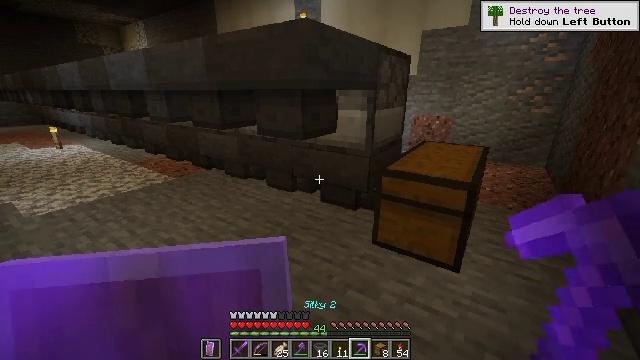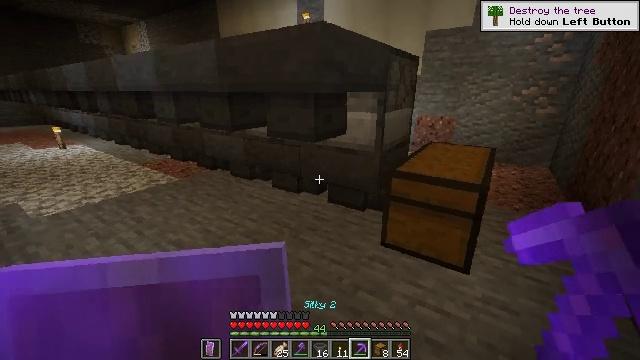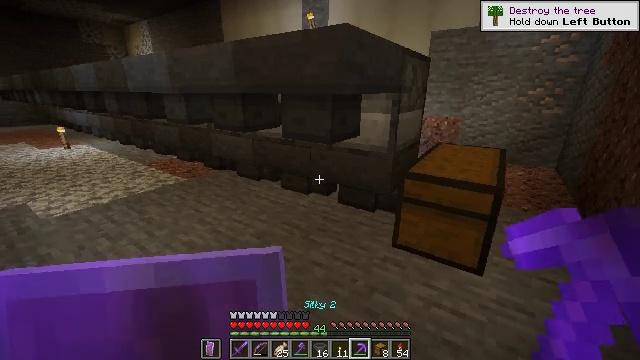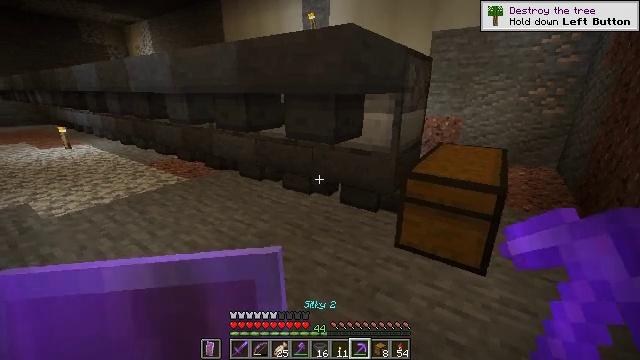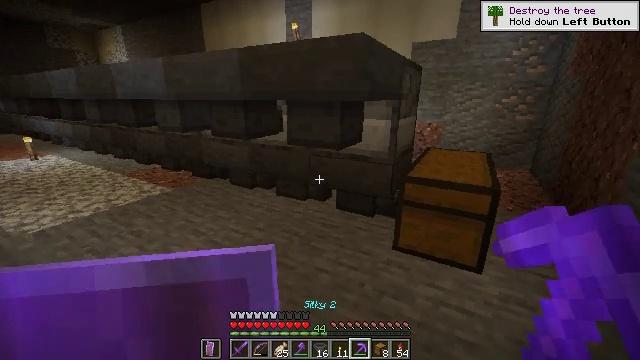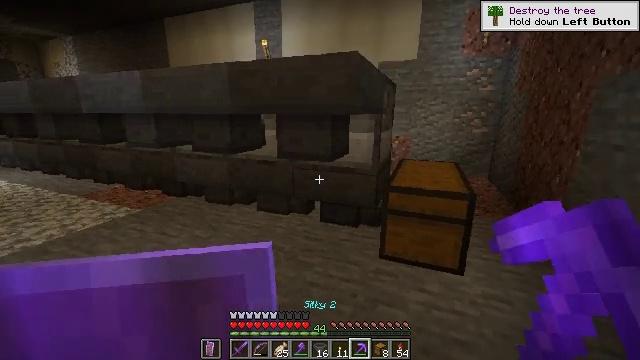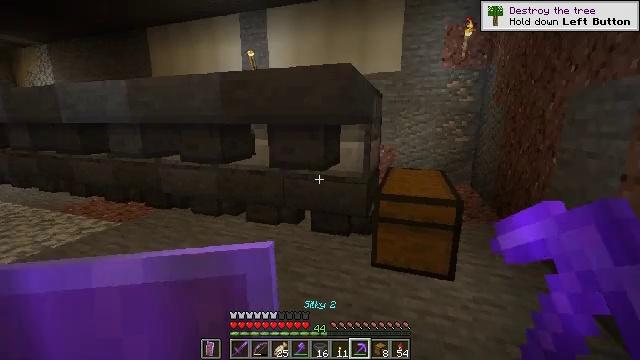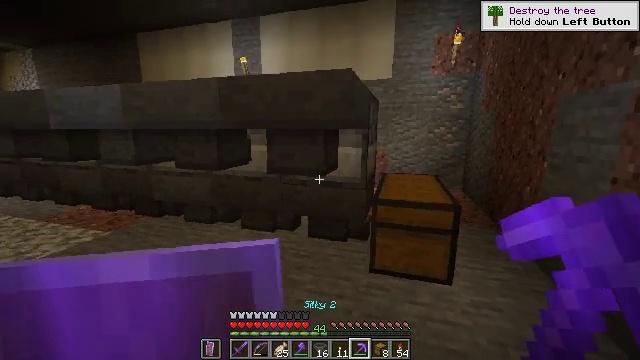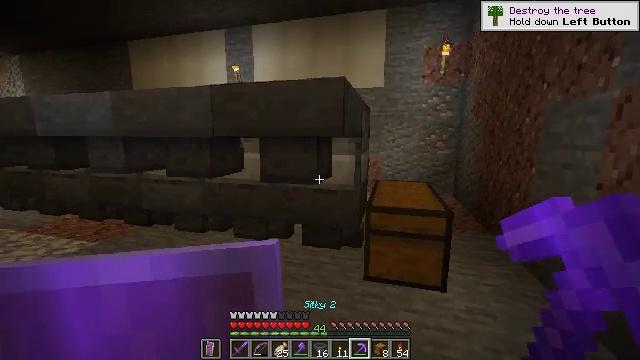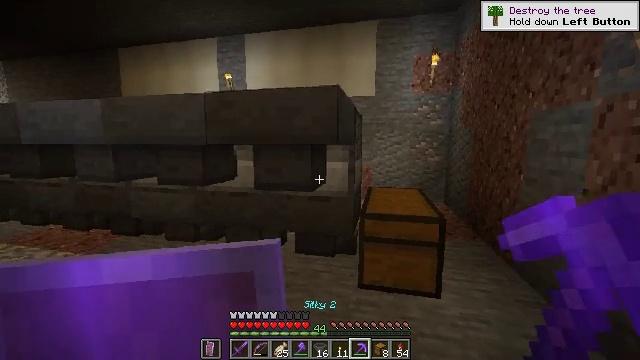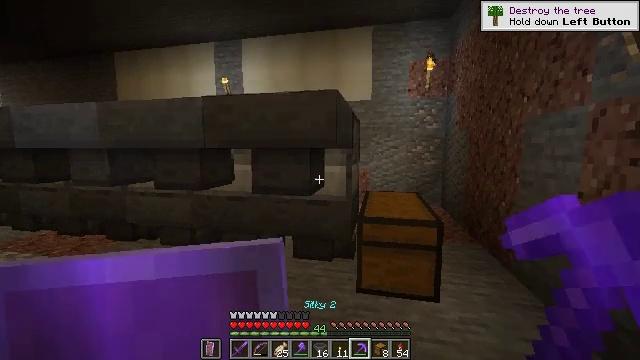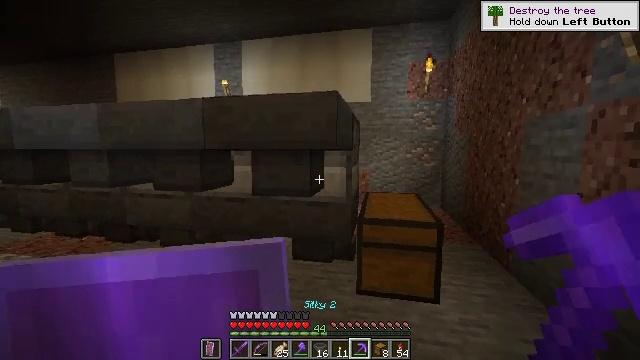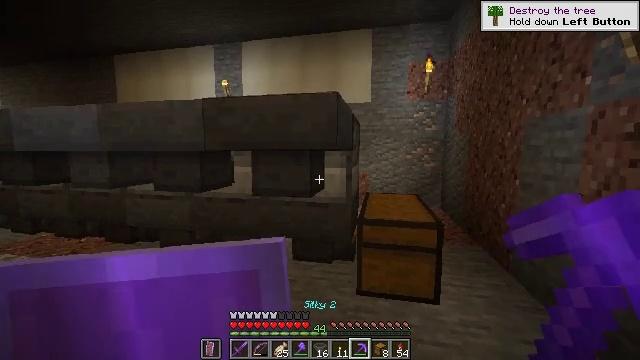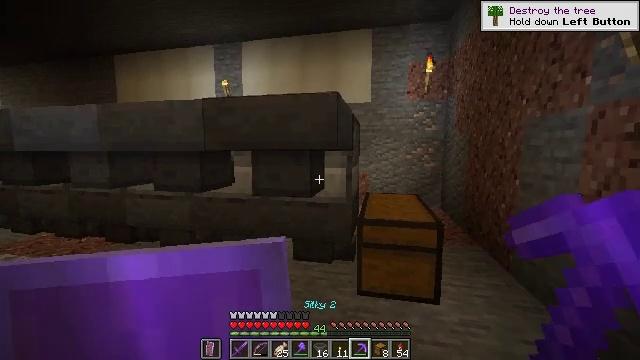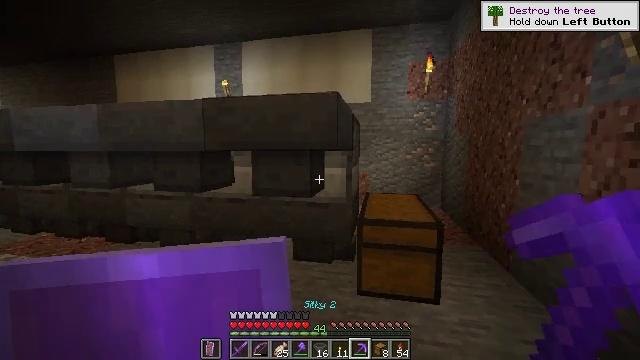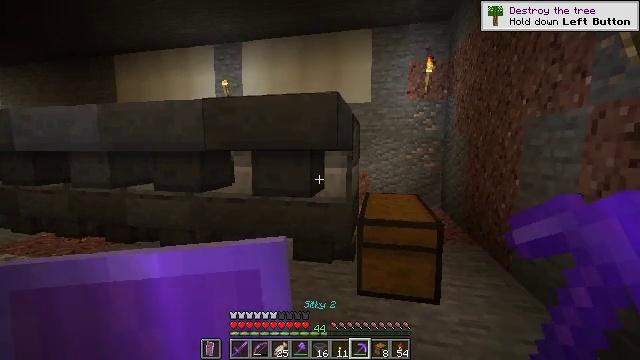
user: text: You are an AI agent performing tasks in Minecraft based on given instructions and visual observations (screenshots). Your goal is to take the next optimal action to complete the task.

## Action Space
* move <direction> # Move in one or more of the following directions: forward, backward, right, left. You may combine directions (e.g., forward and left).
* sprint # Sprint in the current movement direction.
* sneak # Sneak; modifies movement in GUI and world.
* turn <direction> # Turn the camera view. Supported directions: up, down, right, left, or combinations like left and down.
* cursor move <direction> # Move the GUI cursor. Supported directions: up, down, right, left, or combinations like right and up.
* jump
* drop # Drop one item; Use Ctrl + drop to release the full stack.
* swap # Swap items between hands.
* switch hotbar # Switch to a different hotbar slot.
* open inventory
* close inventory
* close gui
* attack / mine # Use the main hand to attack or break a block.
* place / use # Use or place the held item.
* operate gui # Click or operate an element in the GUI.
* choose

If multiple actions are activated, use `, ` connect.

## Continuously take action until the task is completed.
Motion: motion action
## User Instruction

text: Get the hopper into inventory.
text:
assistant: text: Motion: move left
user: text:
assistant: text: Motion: move left
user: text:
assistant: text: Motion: move left
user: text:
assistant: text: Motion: move left, turn right and up
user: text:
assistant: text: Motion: turn right and up
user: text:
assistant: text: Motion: turn right and up
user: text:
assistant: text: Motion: turn right and up
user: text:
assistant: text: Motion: turn right and up
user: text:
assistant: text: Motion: turn right and up
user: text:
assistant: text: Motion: no_op
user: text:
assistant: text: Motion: no_op
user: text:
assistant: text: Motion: no_op
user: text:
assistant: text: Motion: no_op
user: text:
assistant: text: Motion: no_op
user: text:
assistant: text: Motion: no_op
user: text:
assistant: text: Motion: turn left and up
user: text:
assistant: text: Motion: no_op
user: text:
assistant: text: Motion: no_op
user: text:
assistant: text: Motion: attack / mine
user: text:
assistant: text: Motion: attack / mine
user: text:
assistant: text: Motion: attack / mine
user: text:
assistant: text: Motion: attack / mine
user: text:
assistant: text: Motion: attack / mine
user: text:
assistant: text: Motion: attack / mine
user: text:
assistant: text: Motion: attack / mine
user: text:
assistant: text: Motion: attack / mine